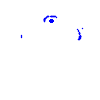
Particle: kaon